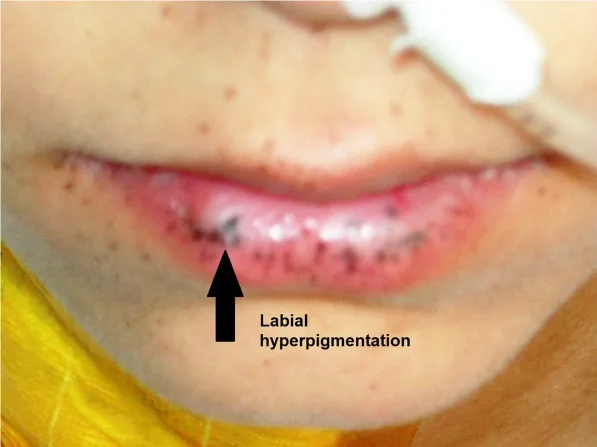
Labial hyperpigmentation.
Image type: medical_photograph (other_medical_photograph)